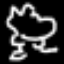
Label: frog